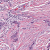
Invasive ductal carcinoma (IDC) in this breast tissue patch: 1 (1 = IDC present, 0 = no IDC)